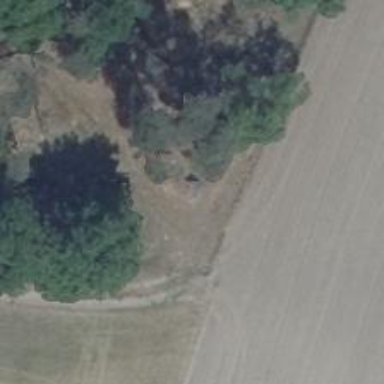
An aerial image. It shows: Hunting stand.